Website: lowes
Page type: account-selection
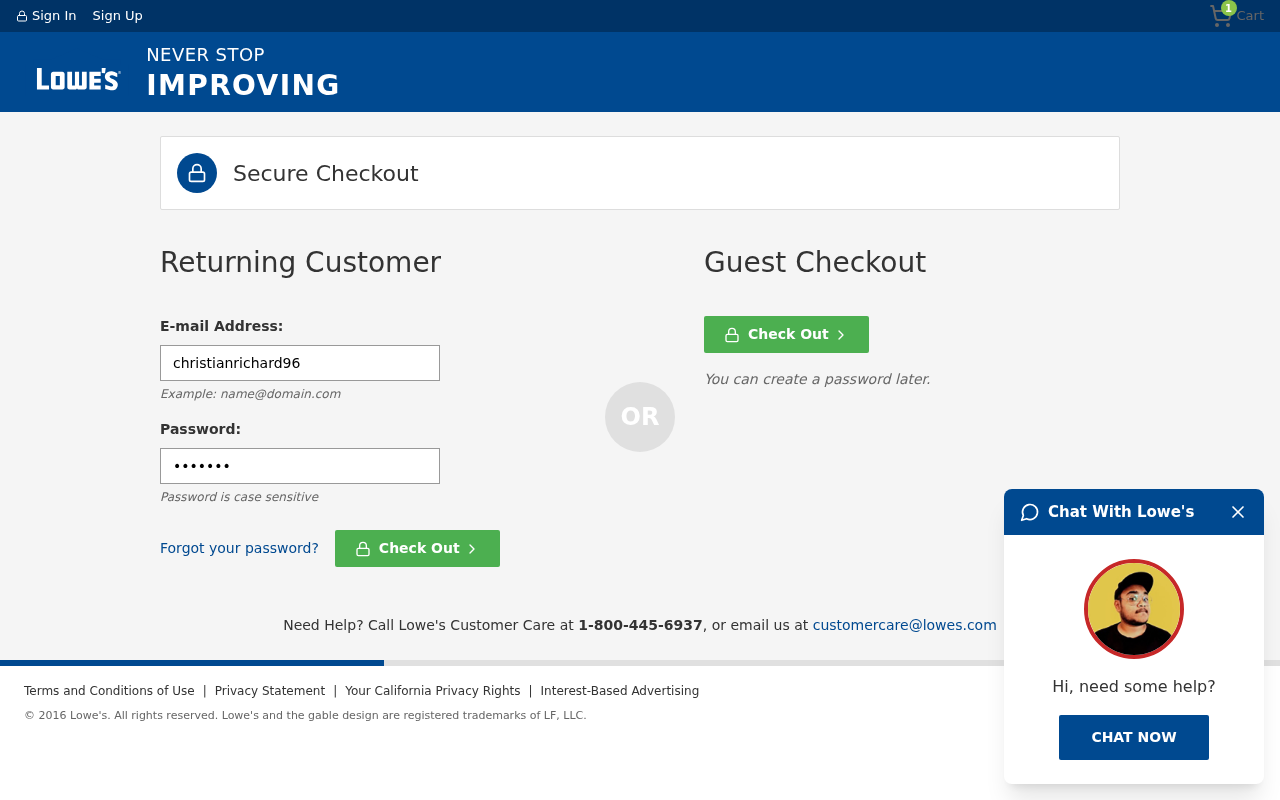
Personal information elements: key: PII_LOGIN_USERNAME
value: christianrichard96
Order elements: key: ORDER_NUM_ITEMS
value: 1